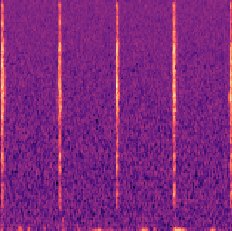
Sound class: Clock tick